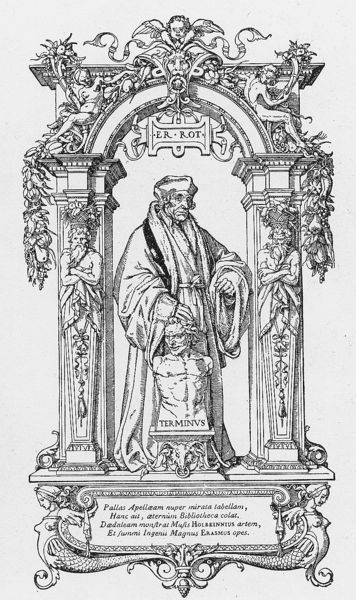
Titel: Erasmus von Rotterdam
Künstler: Hans der Ältere Holbein
Schlagwörter: mann, weiß, hut, schwarz, säule, säulen, zeichnung, rot, ornament, kappe, rahmen, stehen, gewand, engel, skulptur, schrift, bogen, grafik, pilaster, rundbogen, büste, robe, tor, torso, druck, weß, karyatiden, elefant, latein, grenzstein, rotterdam, erasmus, erasmus von rotterdam, vitruv, terminus, von rotterdam, er, errot